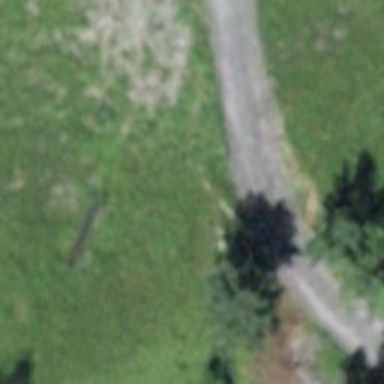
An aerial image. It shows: Unpaved service road.